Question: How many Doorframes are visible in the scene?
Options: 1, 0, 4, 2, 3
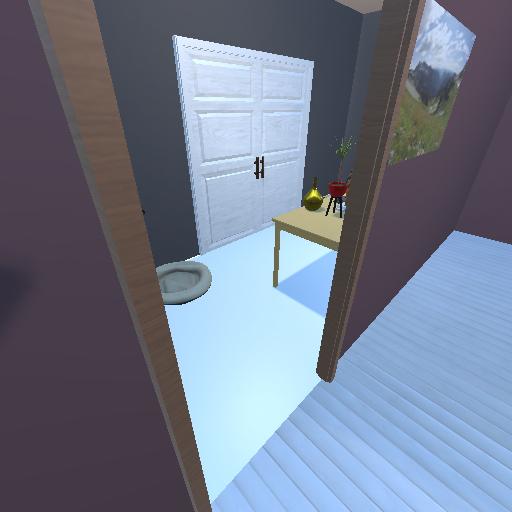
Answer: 1